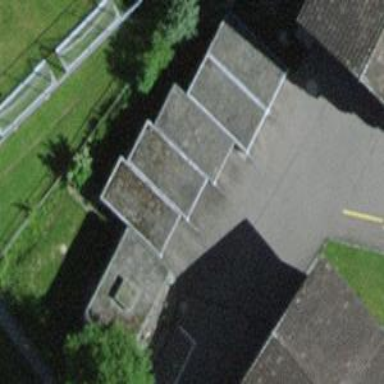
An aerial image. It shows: Group of garages.